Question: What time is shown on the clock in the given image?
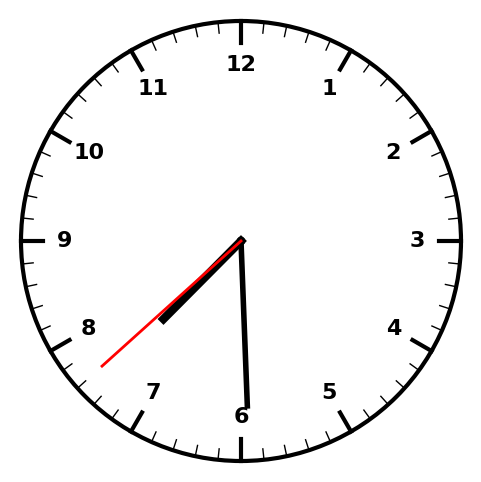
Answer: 07:29:38